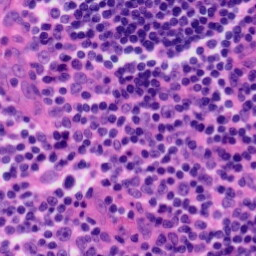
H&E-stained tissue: Tonsil